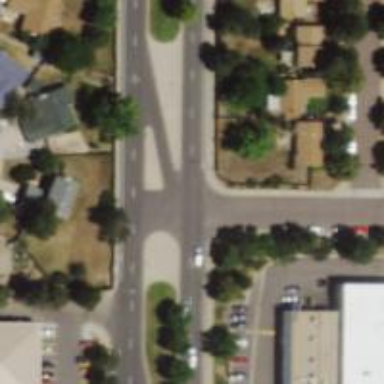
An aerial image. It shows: Secondary link road with asphalt surface.